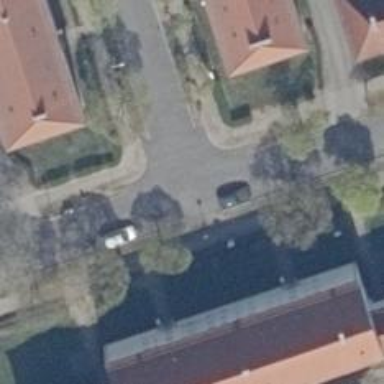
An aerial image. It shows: Residential road with sidewalks on both sides.